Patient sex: F
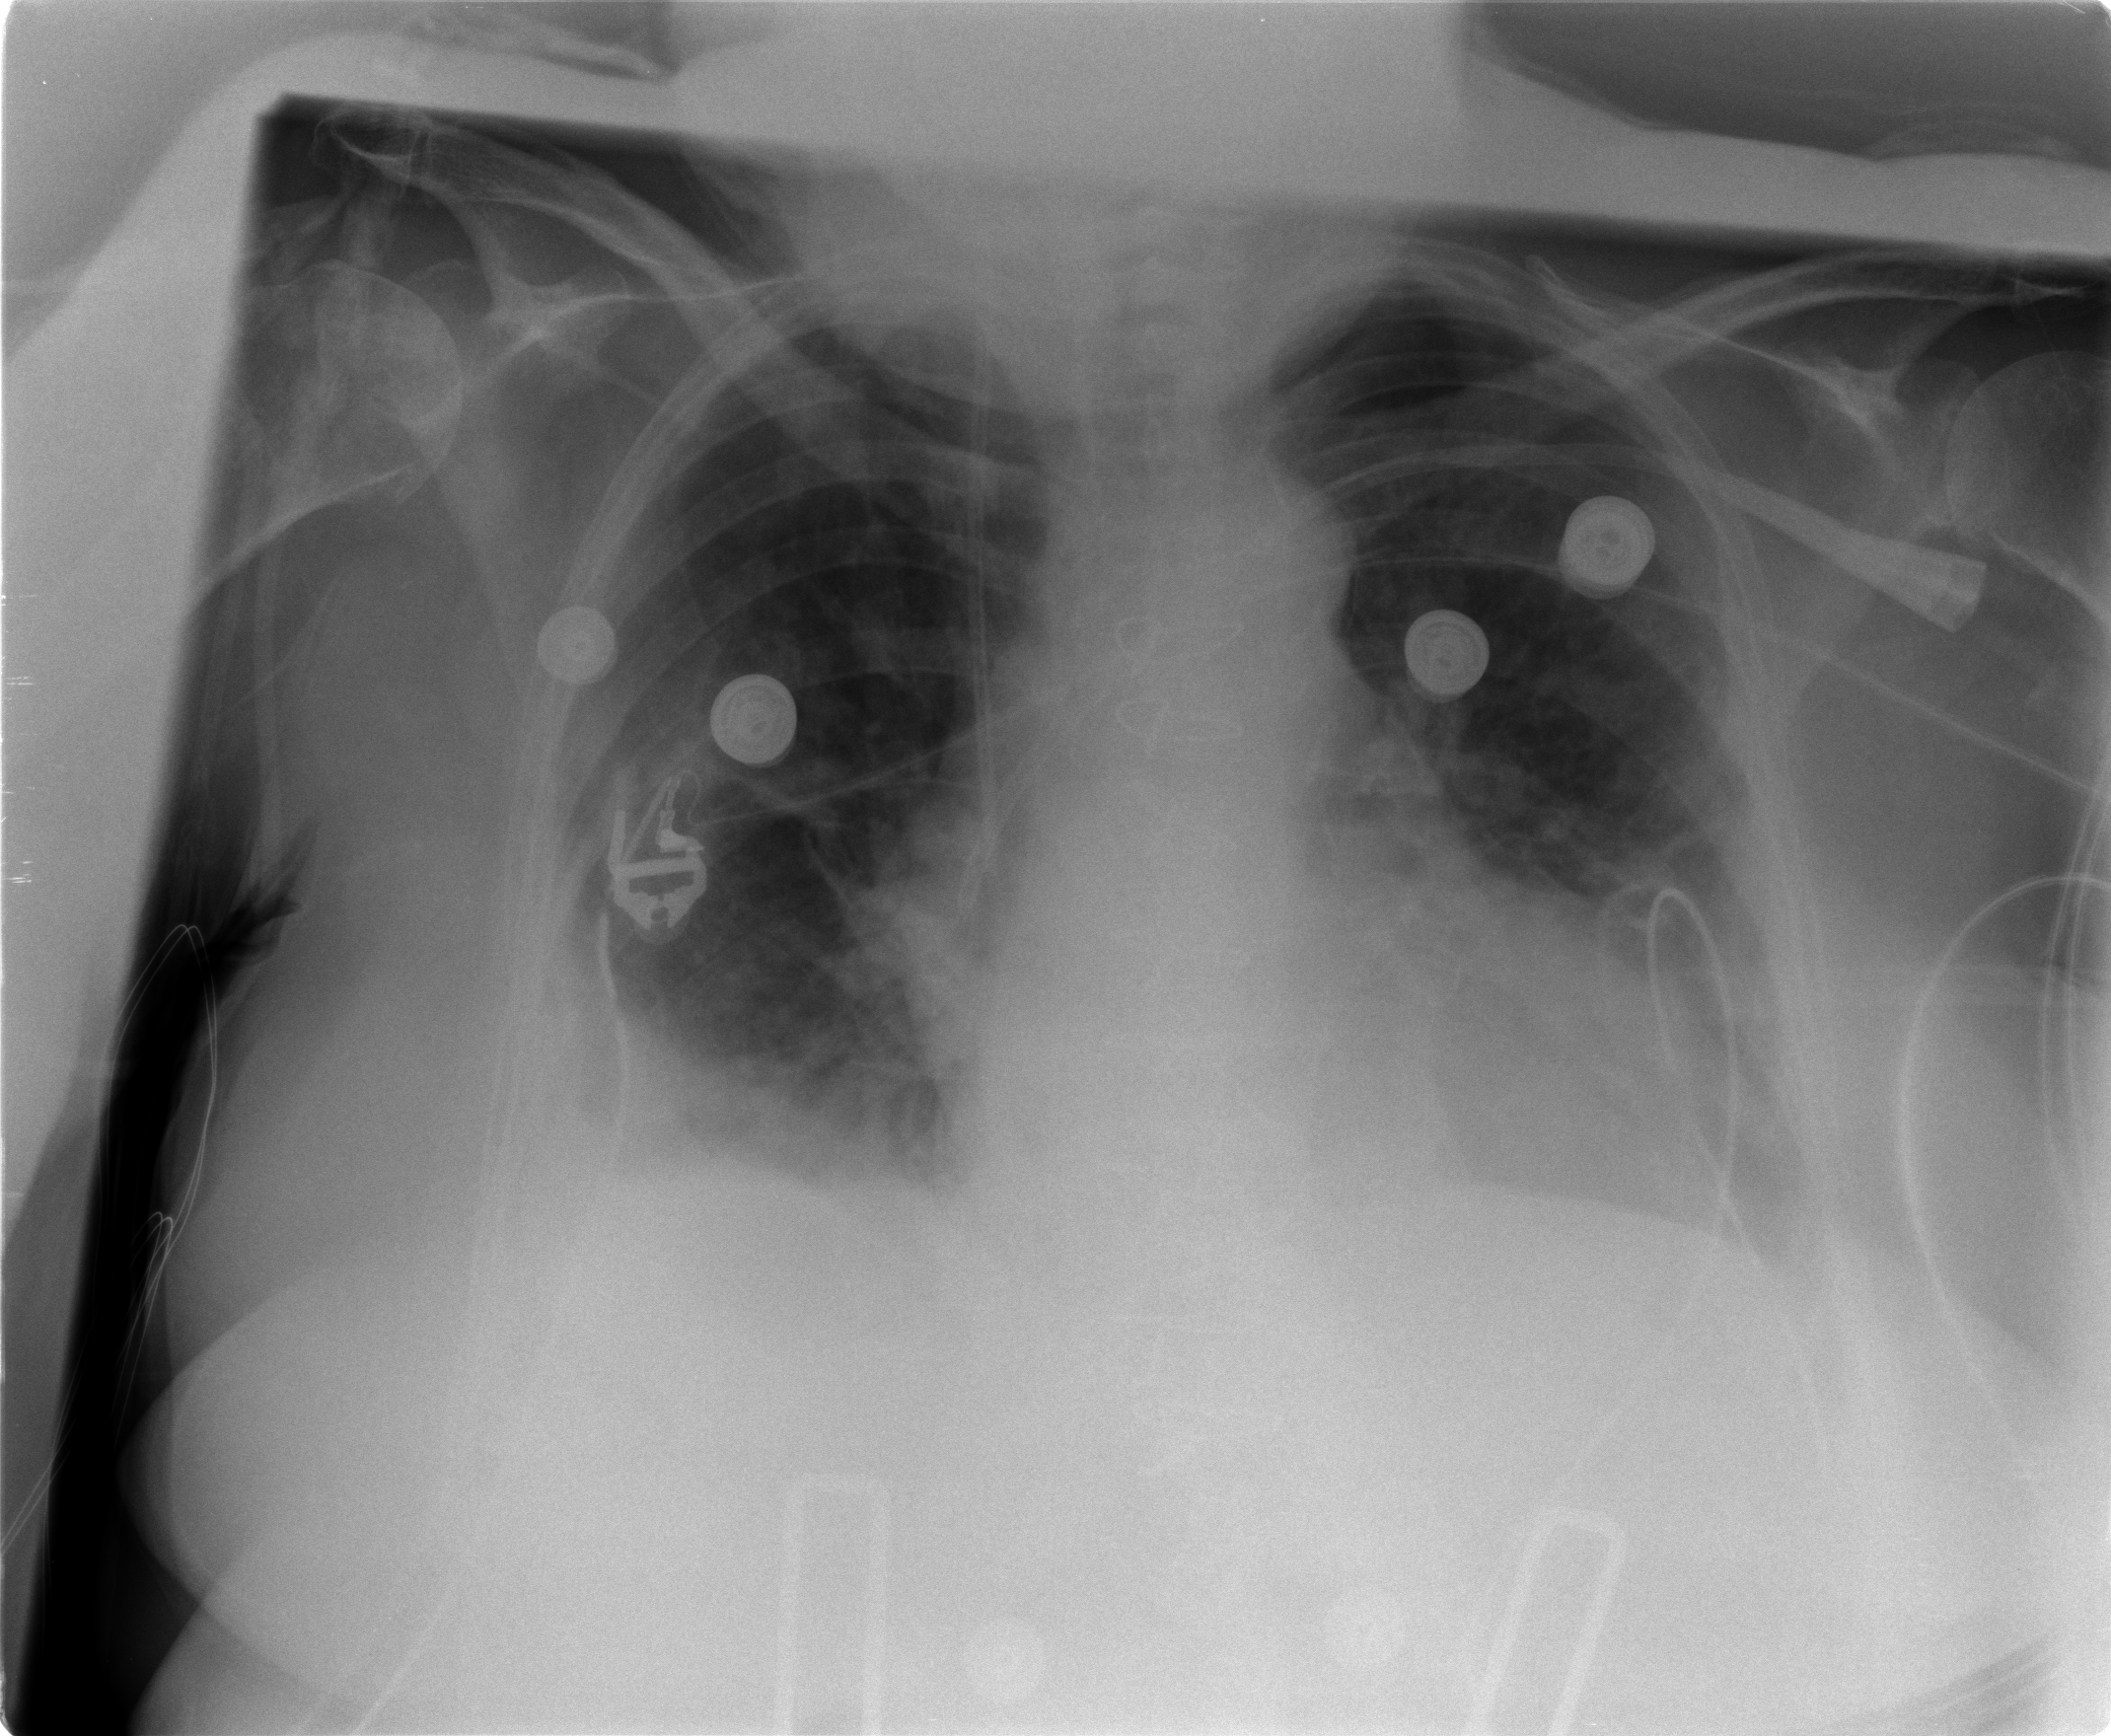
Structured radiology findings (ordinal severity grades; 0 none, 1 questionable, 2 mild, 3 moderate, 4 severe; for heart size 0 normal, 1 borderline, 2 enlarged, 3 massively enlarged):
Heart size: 2
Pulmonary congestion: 2
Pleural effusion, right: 2
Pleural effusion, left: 2
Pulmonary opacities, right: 0
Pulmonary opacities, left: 0
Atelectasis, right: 2
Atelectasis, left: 2